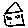
Label: house